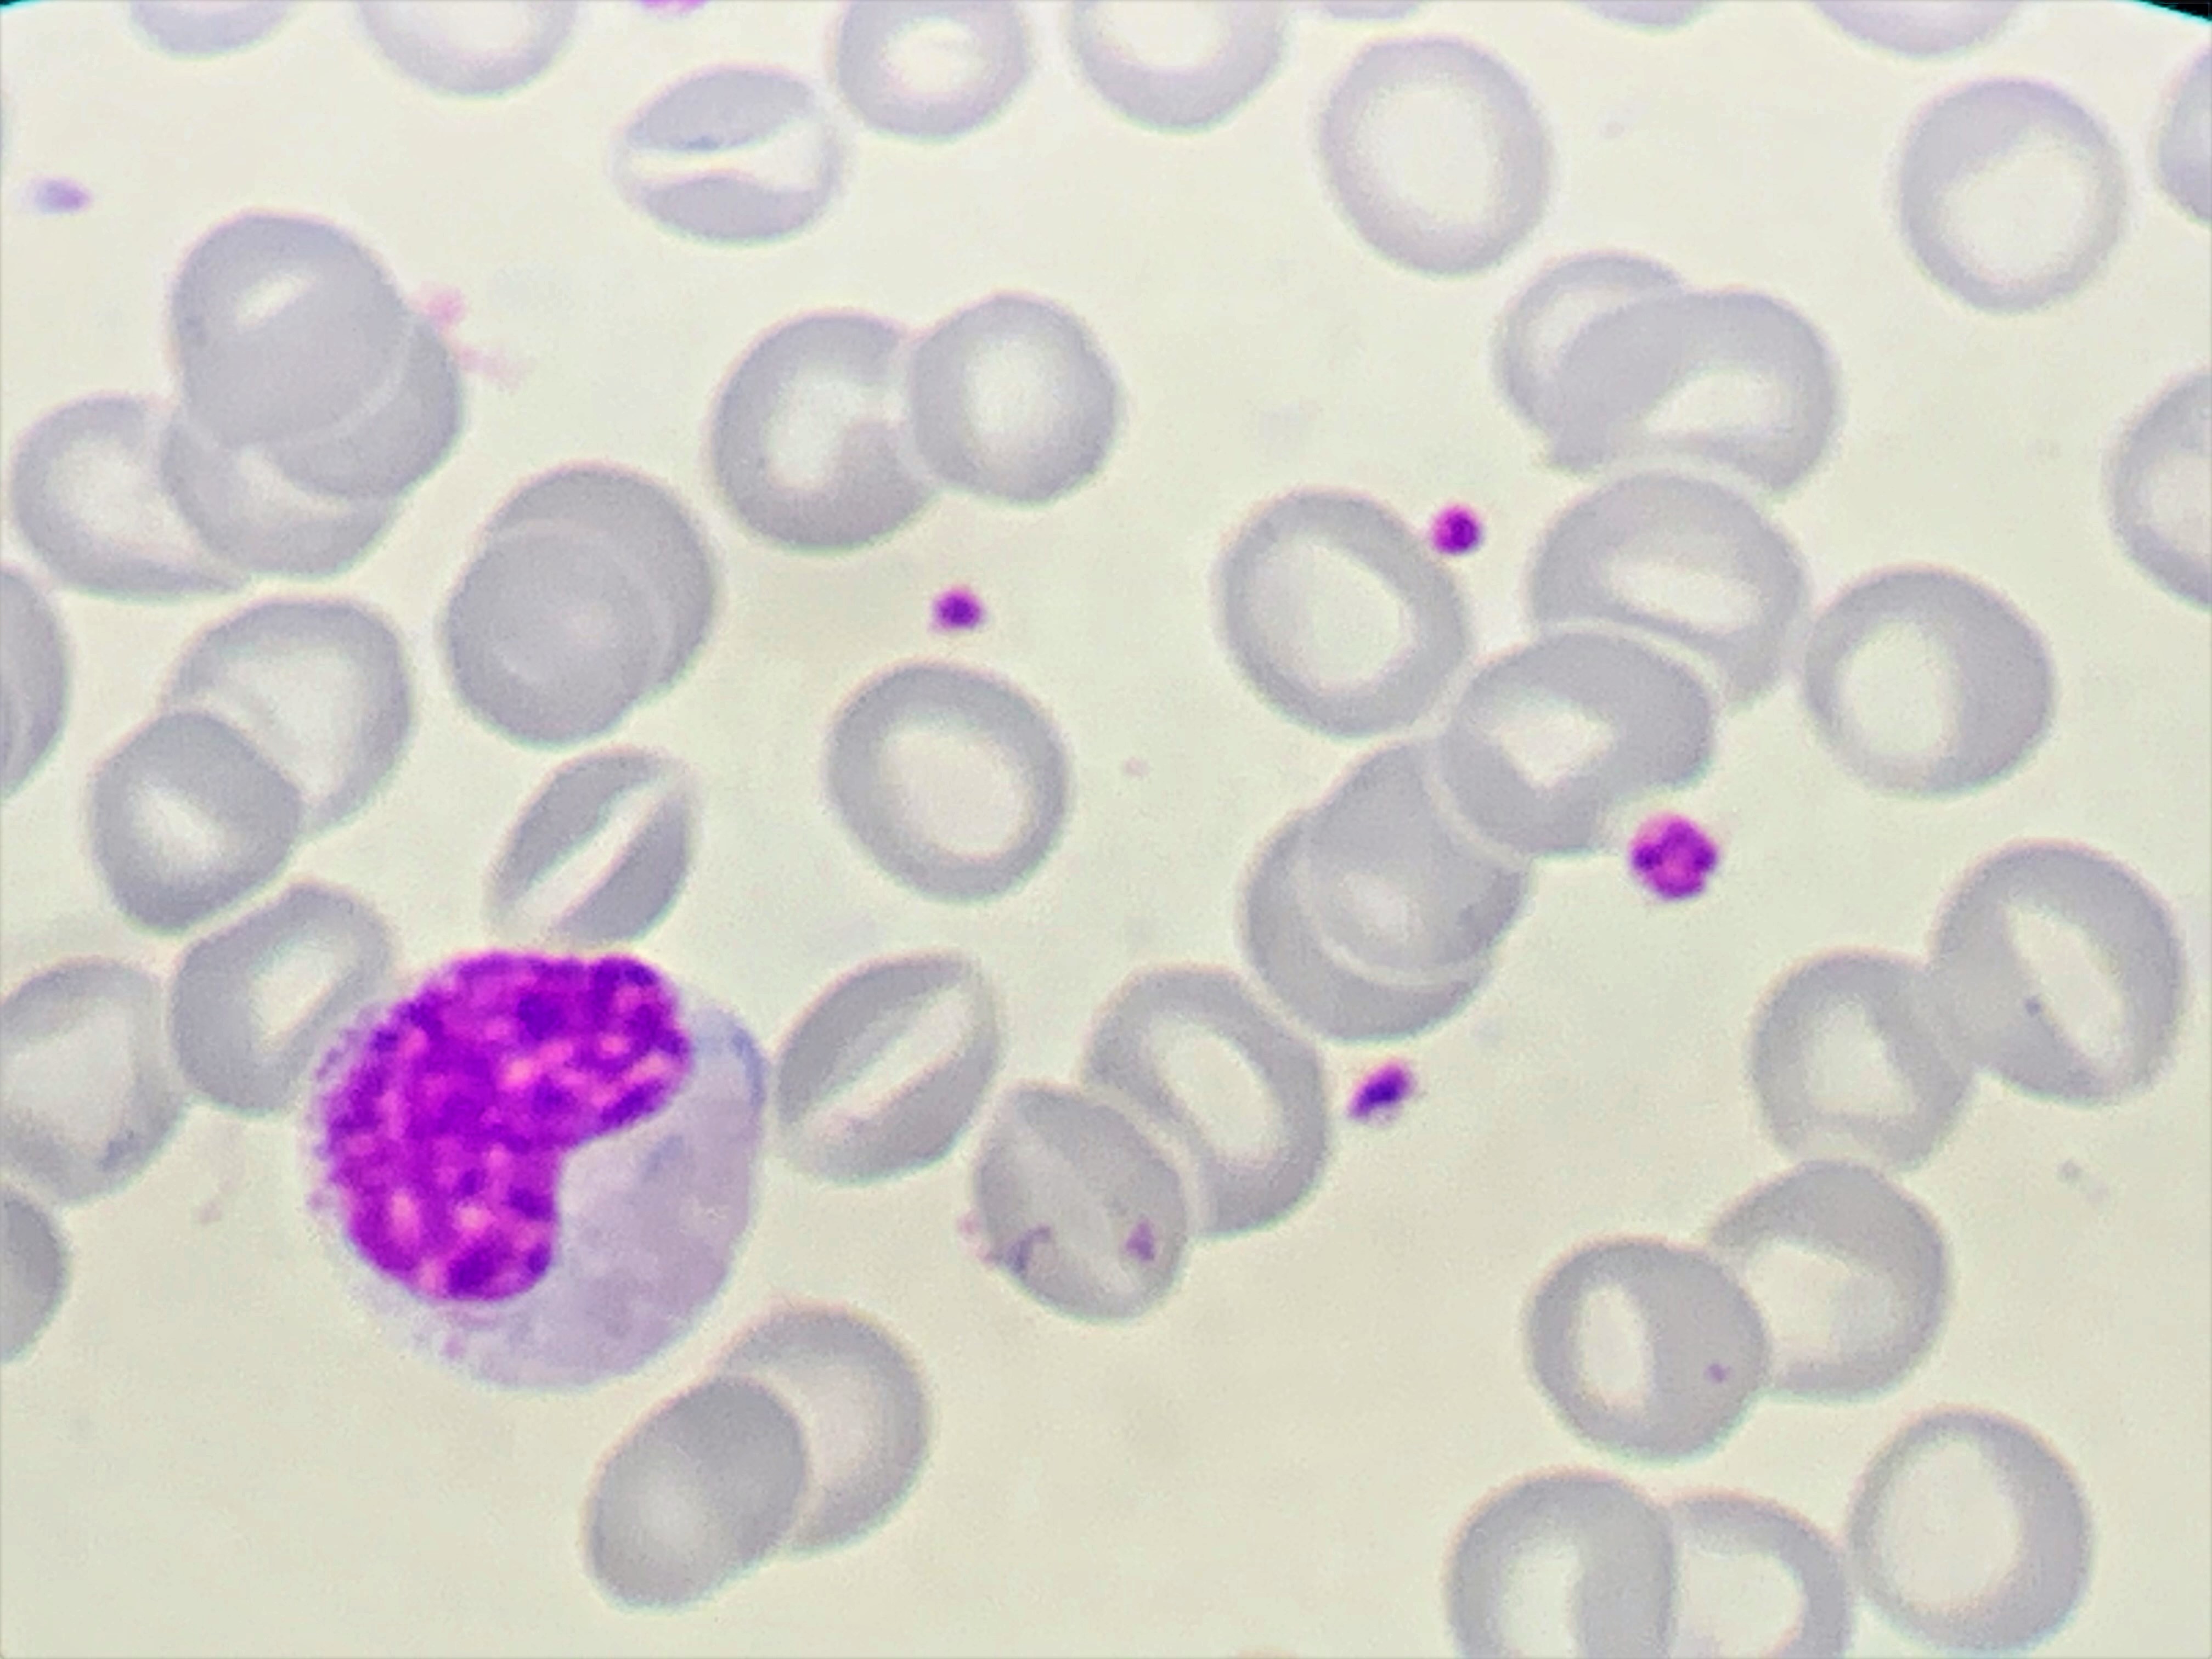
Cell type: METAMYELOCYTES